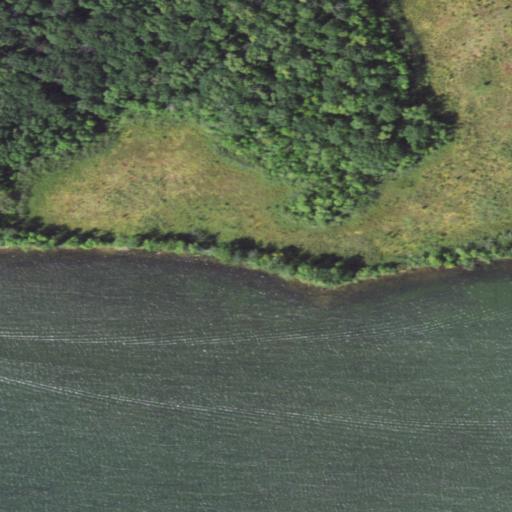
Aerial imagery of cape in Minnesota named Oak Point containing open water, deciduous forest, herbaceous wetlands, woody wetlands, and mixed forest